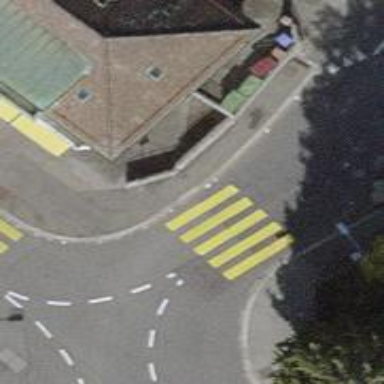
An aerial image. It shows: Zebra crossing on the road.